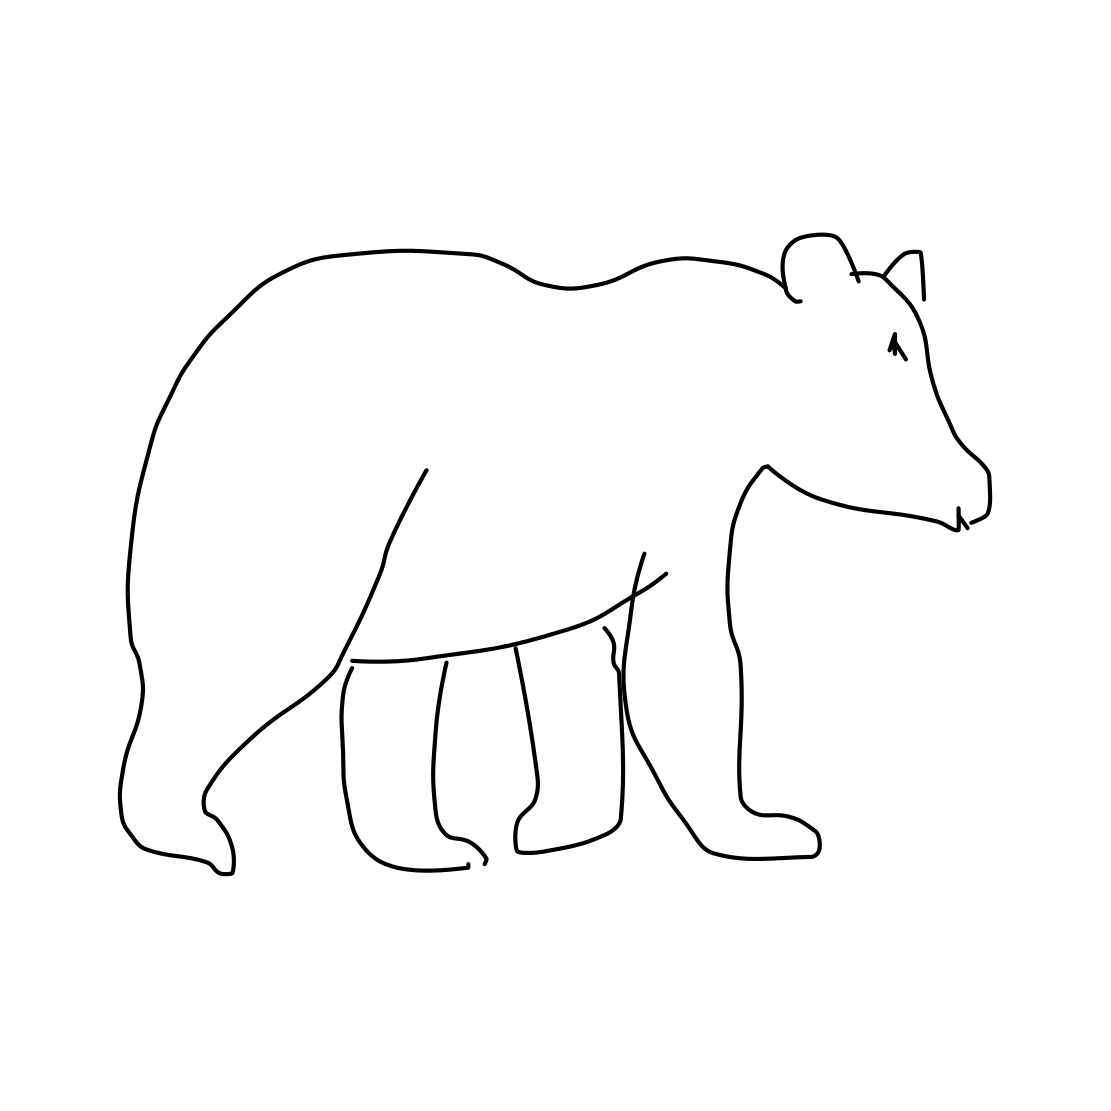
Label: bear (animal)